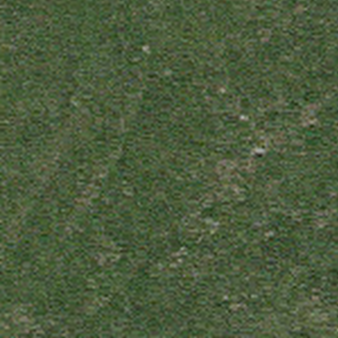
Label: other